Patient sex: M
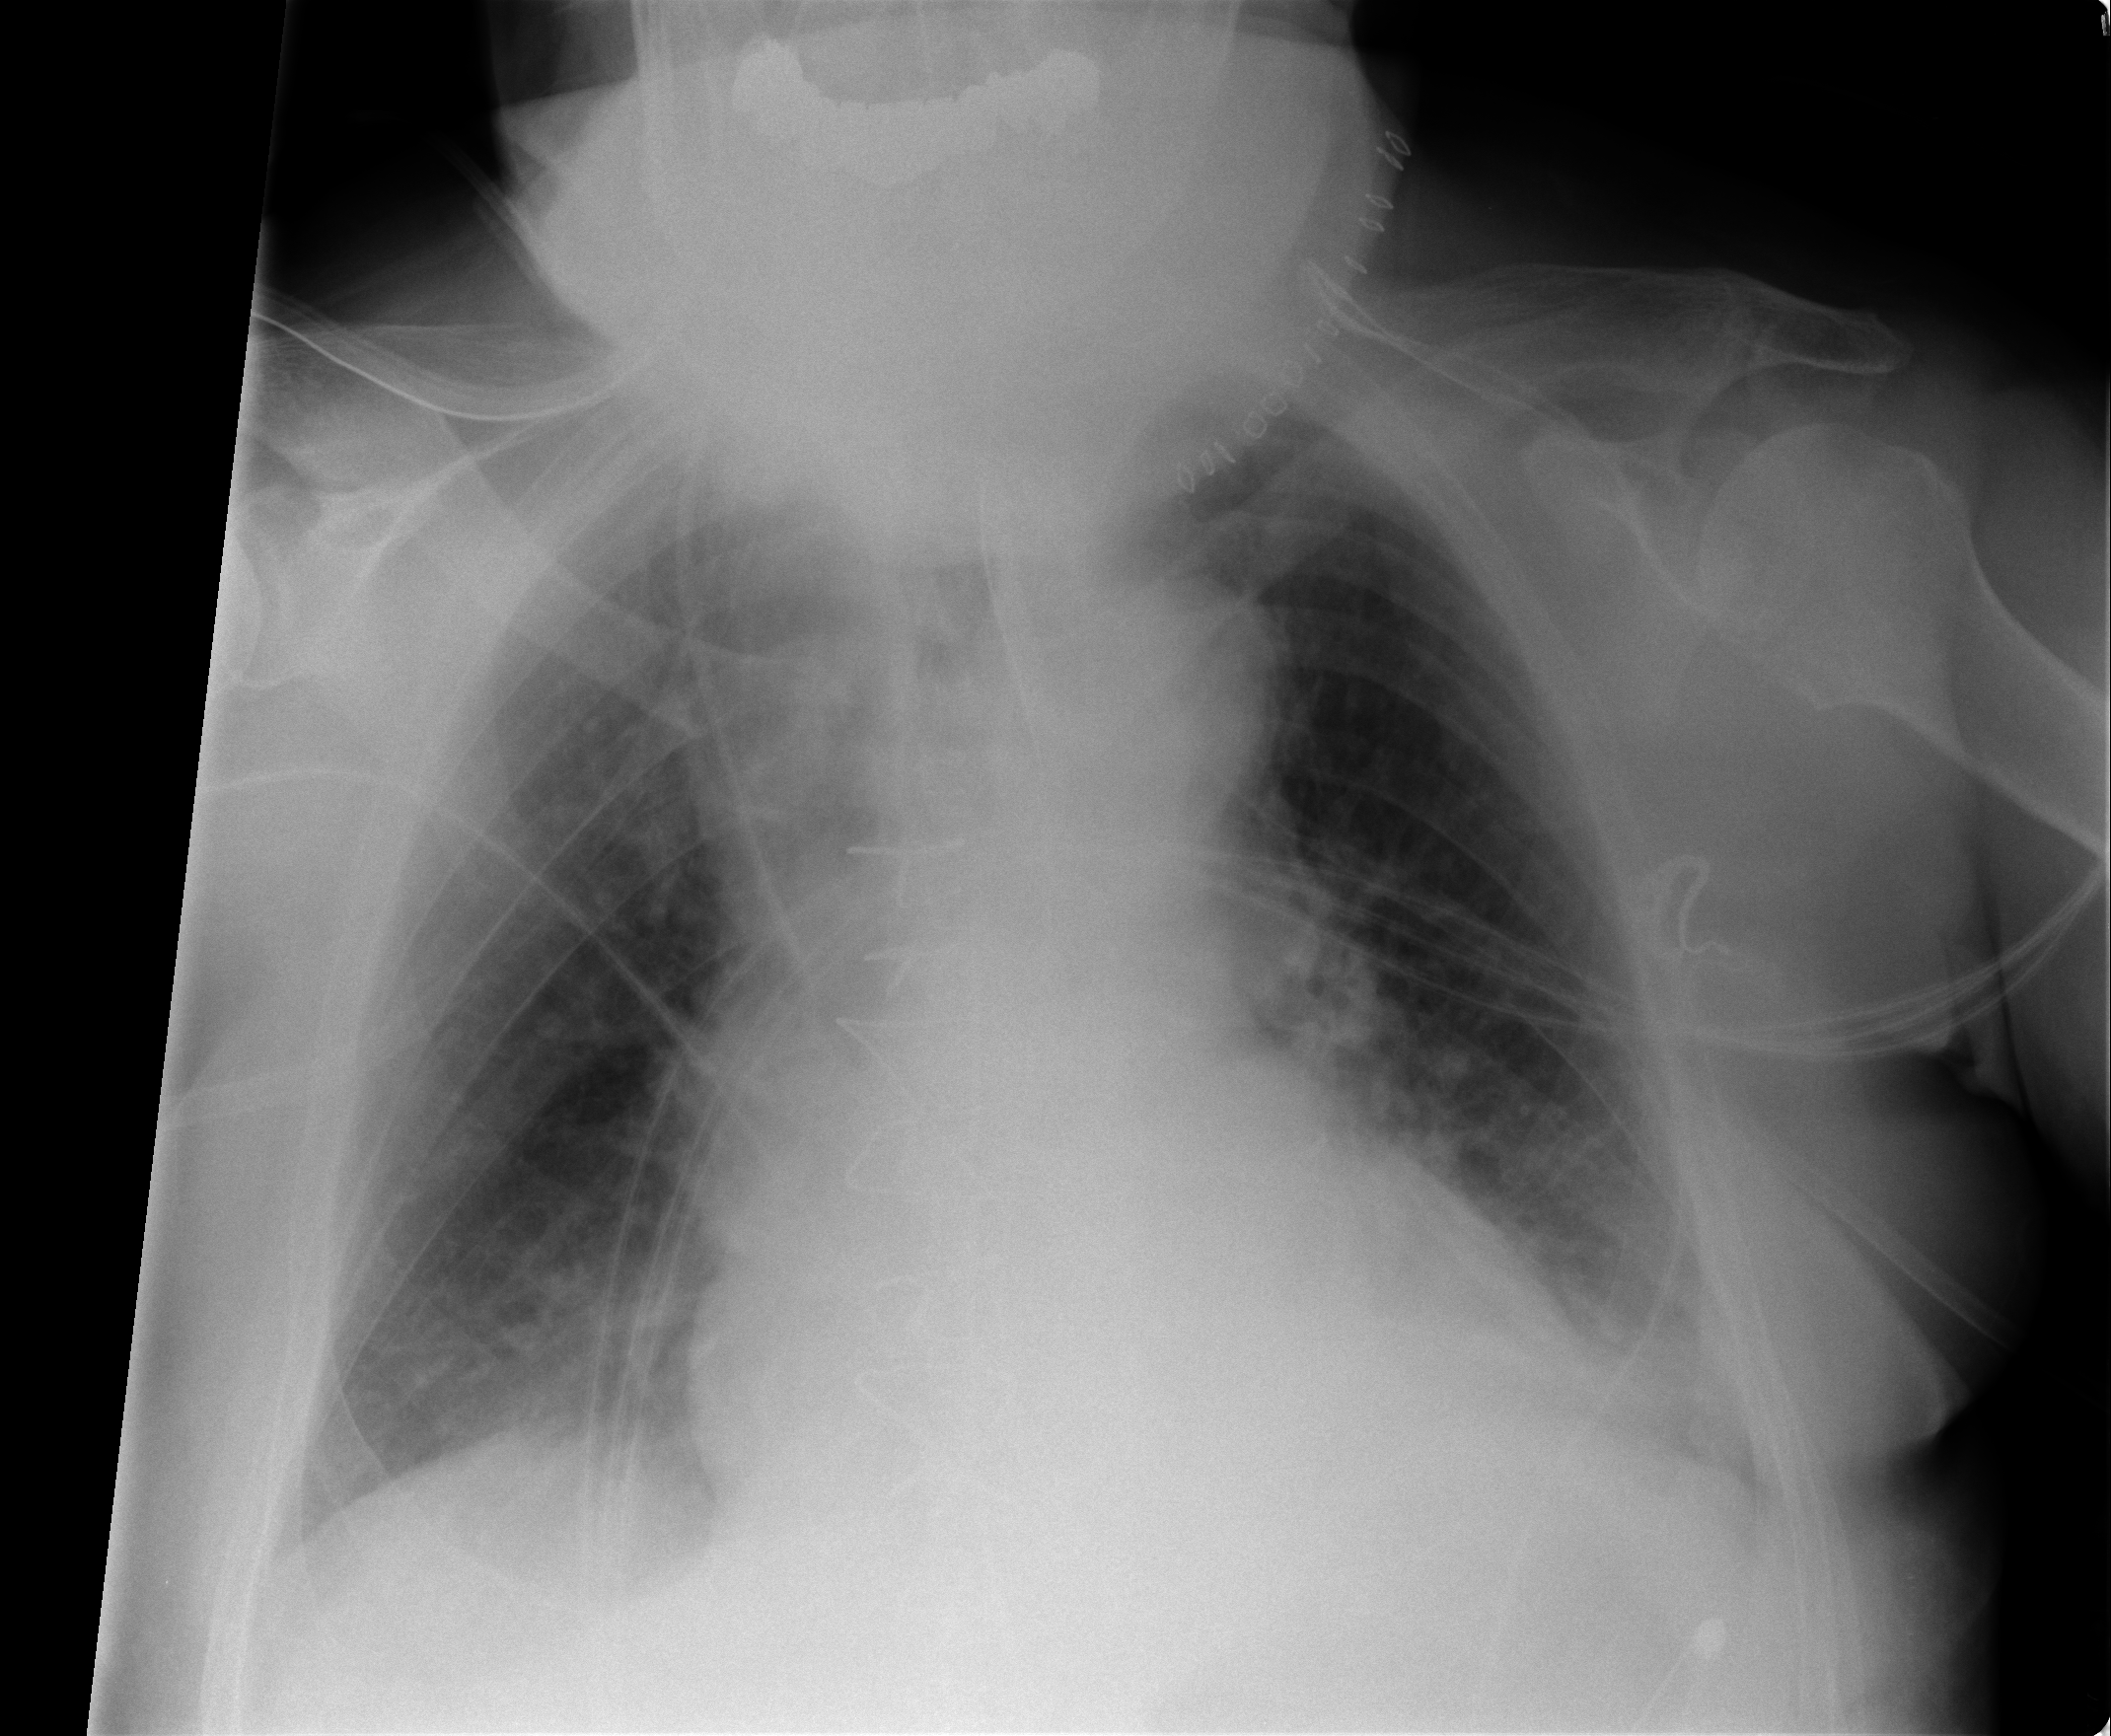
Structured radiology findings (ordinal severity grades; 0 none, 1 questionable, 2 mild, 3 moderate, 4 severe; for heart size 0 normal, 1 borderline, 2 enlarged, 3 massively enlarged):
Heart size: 2
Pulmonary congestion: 2
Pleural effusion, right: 2
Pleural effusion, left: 1
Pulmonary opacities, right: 0
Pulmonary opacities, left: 0
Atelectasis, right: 2
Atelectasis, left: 2